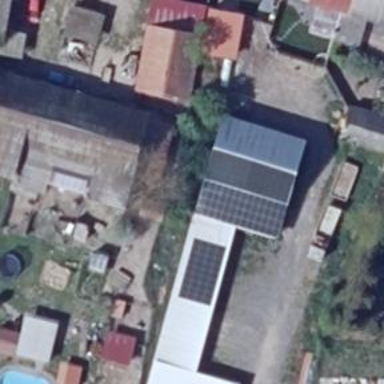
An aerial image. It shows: Small solar photovoltaic panel used as generator to produce electricity.